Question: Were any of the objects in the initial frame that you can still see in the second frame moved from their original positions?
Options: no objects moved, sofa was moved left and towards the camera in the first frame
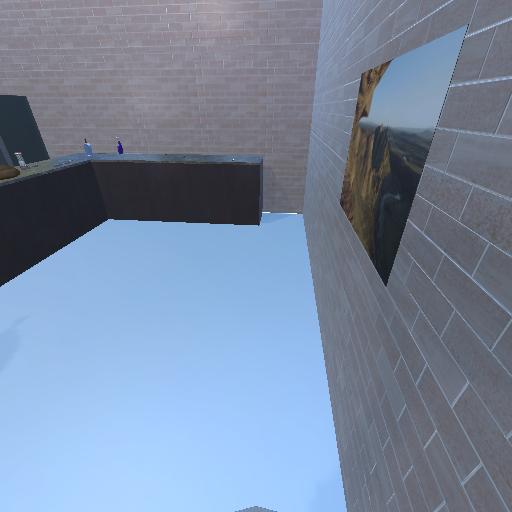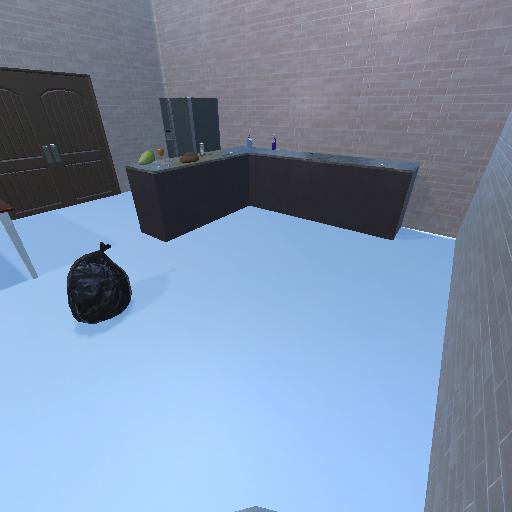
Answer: no objects moved